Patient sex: M
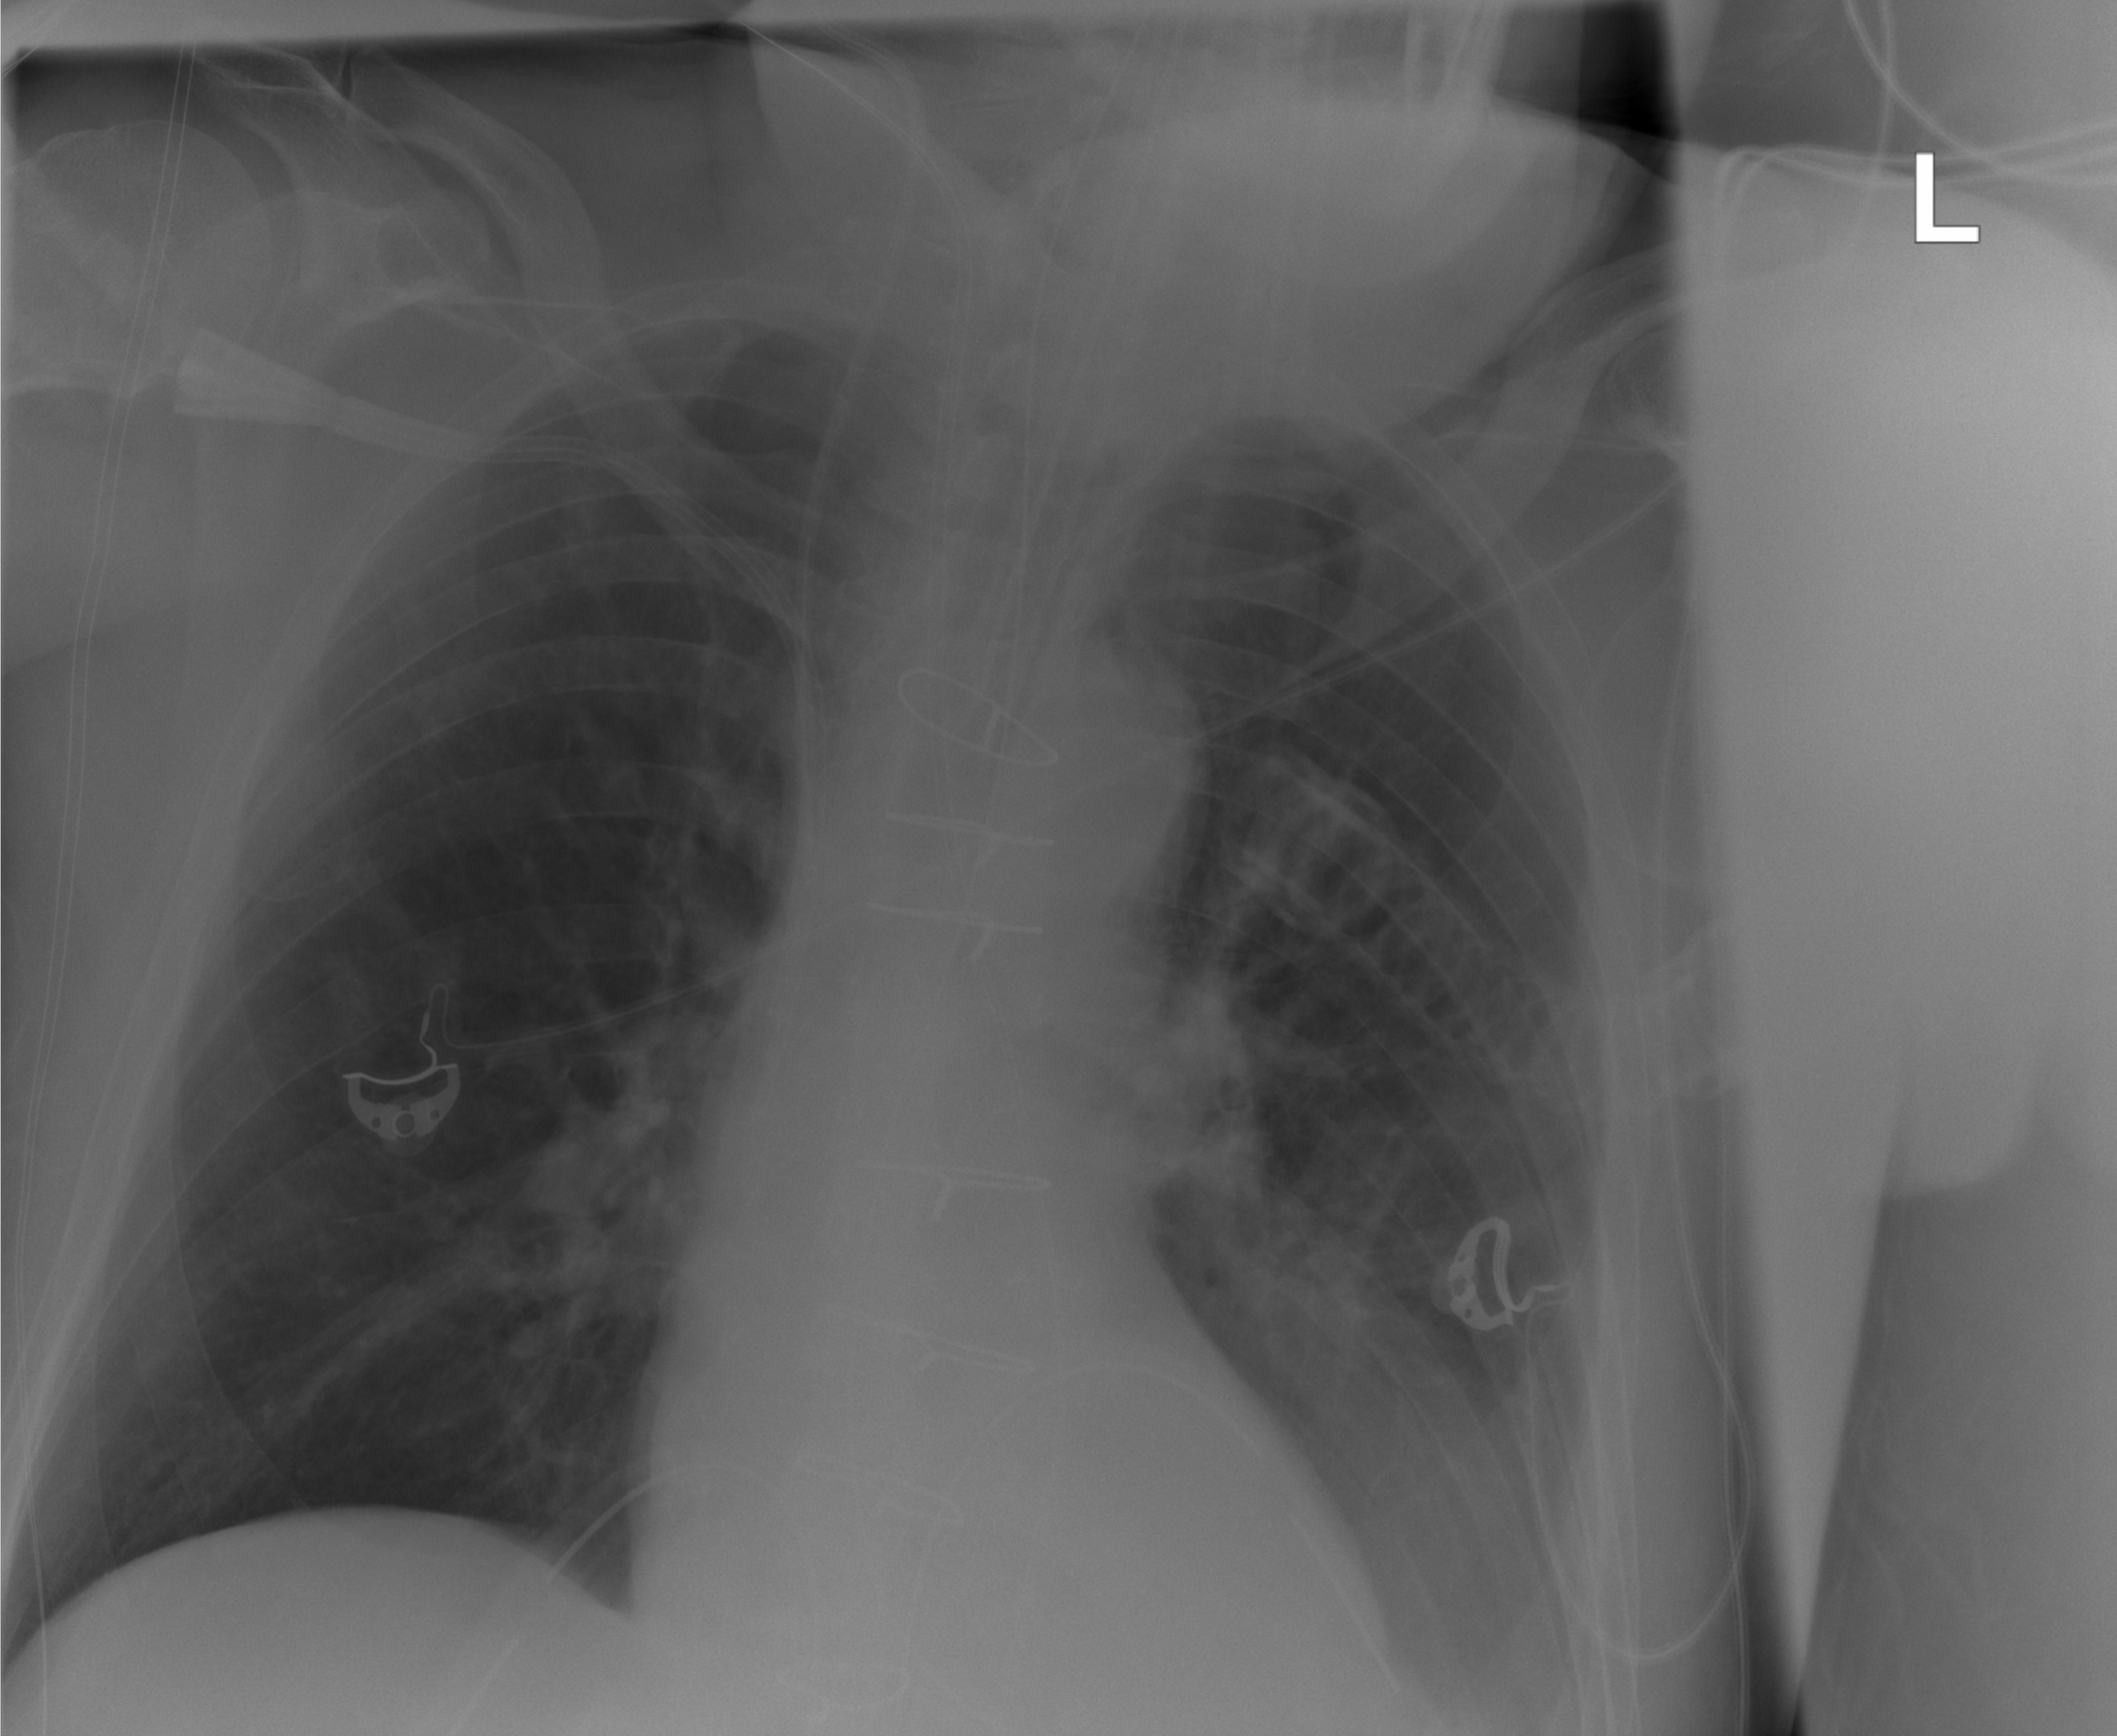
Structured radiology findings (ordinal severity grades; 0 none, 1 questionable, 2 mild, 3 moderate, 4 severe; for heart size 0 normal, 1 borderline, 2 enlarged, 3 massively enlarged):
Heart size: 0
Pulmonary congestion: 2
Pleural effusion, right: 0
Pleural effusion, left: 2
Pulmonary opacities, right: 0
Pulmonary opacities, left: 1
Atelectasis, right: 0
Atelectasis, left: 2